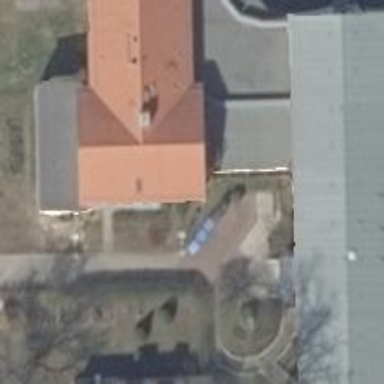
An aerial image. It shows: Building with ridge on the roof.